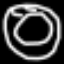
Label: donut